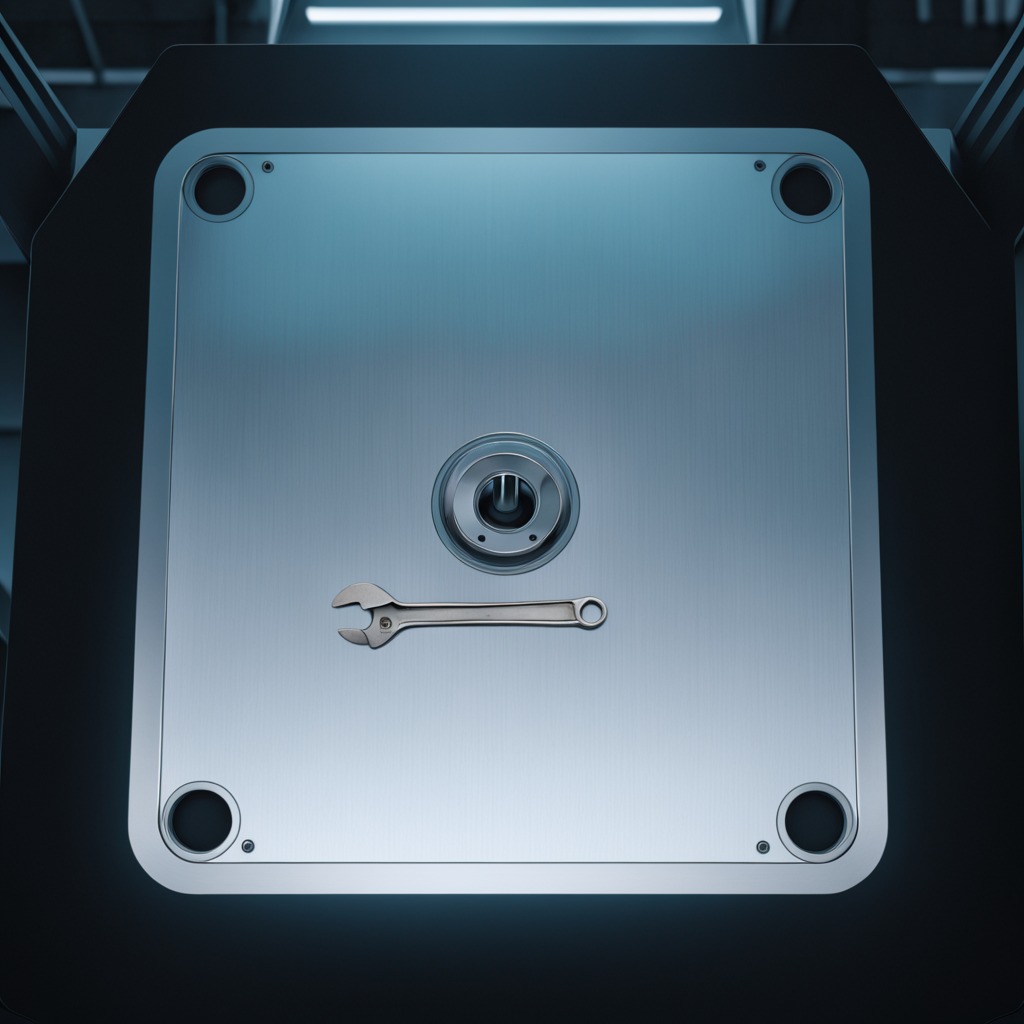
A wrench lies on the metal table in a machine shop under fluorescent lights.